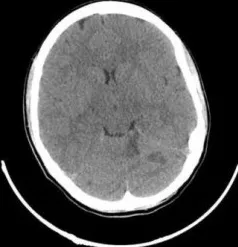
(a) Evidence of three contrast-enhancing lesions within the left cerebellar side on a CT central nervous system scan.
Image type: radiology (ct)